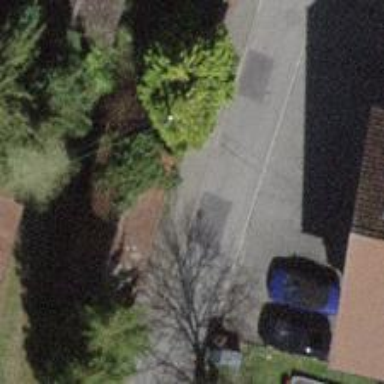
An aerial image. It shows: Sidewalk along the footway.